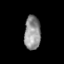
Tissue: skin
Cell type: Epithelial cells
Senescence score: 0.204
Nuclear area (px): 538
Mean DAPI intensity: 145.68